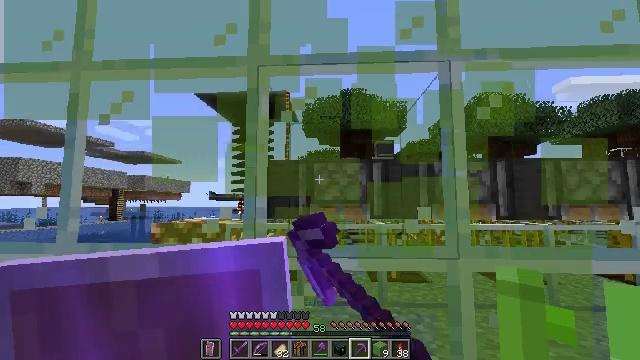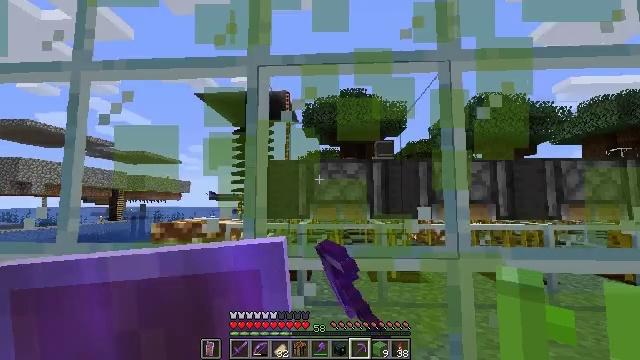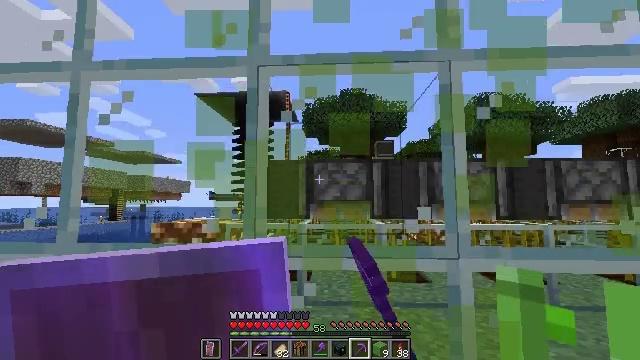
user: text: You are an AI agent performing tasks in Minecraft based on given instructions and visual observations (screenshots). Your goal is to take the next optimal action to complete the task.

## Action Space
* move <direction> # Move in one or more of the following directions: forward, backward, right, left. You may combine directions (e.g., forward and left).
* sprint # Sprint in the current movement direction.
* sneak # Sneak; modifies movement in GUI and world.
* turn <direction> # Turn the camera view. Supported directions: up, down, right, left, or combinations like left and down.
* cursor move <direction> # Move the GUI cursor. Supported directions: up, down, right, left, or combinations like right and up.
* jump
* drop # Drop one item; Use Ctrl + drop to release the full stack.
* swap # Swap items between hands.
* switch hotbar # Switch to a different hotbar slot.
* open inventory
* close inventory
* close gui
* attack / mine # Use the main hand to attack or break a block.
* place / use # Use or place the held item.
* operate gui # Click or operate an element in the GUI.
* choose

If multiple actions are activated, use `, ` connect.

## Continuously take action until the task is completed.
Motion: motion action
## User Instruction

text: Attack the lime stained glass to collect it.
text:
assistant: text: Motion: sneak
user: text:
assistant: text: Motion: sneak
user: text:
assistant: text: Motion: sneak